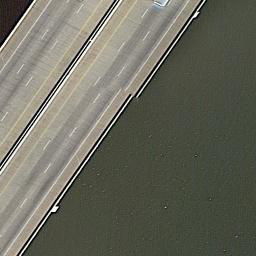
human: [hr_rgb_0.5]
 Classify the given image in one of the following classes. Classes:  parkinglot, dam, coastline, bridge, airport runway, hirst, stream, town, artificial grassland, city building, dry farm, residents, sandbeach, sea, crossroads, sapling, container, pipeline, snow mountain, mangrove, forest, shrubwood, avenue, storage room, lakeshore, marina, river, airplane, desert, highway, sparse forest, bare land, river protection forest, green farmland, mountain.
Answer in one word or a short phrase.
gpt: bridge